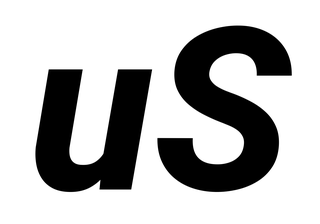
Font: Roboto-Italic_ExtraBold_Italic